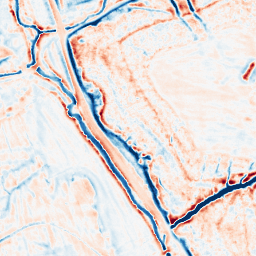
Category: edge_preserving
Decomposition family: bilateral
Decomposition parameters: d: 15
sigma_color: 150
sigma_space: 50
Upsampling method: linear_exact
Upsampling parameters: scale: 4
Upsampling scale: 4